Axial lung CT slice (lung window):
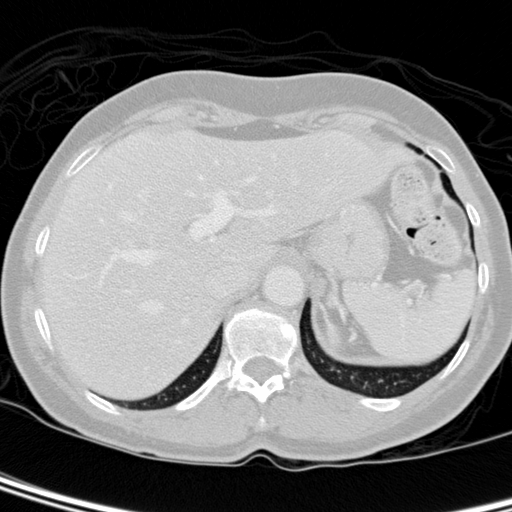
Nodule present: no